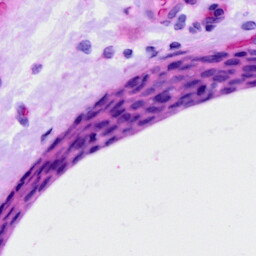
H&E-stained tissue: Ovarian